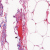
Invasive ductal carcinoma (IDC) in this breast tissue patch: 0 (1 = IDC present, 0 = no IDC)